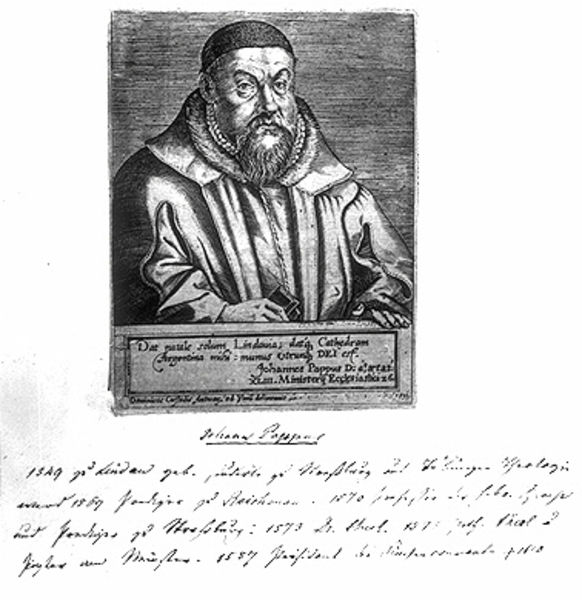
Titel: Bildnis des Johann Pappus
Künstler: Dominicus Custos
Institution: (Seriendruck)
Schlagwörter: hand, mann, weiß, finger, grau, hut, licht, mund, nase, ohr, schwarz, stirn, zeichnung, haube, hochformat, alt, bart, hemd, kappe, mütze, arm, augen, bibel, falten, gesicht, johannes, kragen, pelz, vollbart, ärmel, bild, bildnis, halskrause, herr, hände, portrait, porträt, brüstung, geistlicher, gewand, halbfigur, kutte, mantel, spitzen, augenbrauen, frontal, ohren, renaissance, traurig, fell, holzschnitt, schrift, wangen, kette, grafik, graphik, linien, papst, tafel, ernst, inschrift, rüsche, weste, name, schild, unterschrift, buch, kloster, religion, druck, schwarzweiss, stich, illustration, text, buchstaben, beschriftung, überschrift, proträt, kardinal, habit, krause, talar, prister, pfarrer, priester, schwart, mönch, heiliger, gelehrter, schlüssel, zeilen, dürer, schreiber, kupferstich, handschrift, beschreibung, legende, schrifttafel, jude, reformation, abt, aöt, straßburg, drck, mönnch, rabiner, nabtek, #kragen, portrain, ztraurig